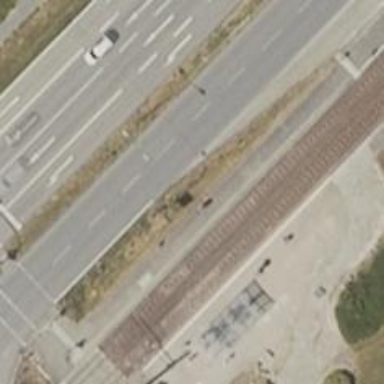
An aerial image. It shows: Tram stop position for public transport.